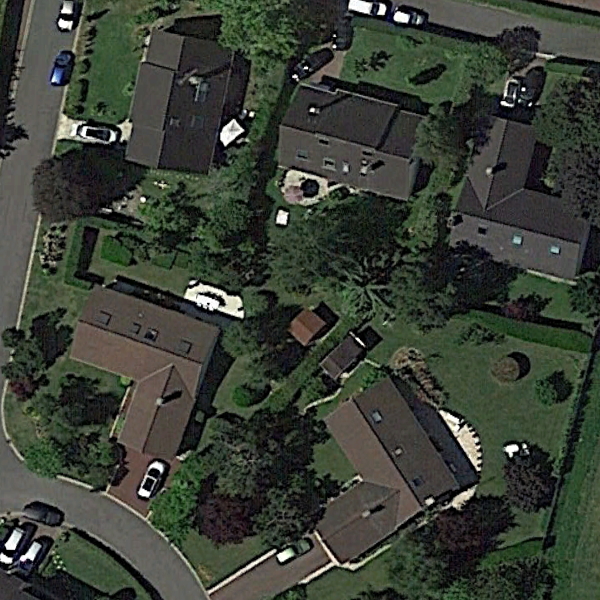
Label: MediumResidential